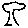
Label: tree